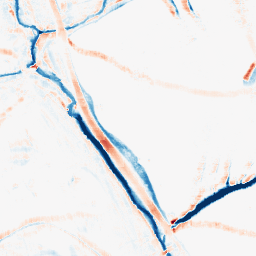
Category: morphological
Decomposition family: morphological_rect
Decomposition parameters: operation: average
width: 10
height: 10
Upsampling method: quadratic
Upsampling parameters: scale: 4
Upsampling scale: 4